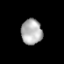
Tissue: prostate
Cell type: T cells
Senescence score: 0.3363
Nuclear area (px): 525
Mean DAPI intensity: 174.478